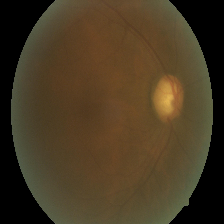
Diabetic retinopathy grade: Moderate